Question: I have an HTML Table that looks like this:

The user can update any of the textboxes and select from the dropdowns.Once he has completed his actions, The data needs to be sent via ajax to the server.
It is acceptable to send all values (Not only those that changed).
Need help building the JSON string for an ajax transaction.
(Note that the description column can be either a string, textbox or a dropdown in addition the dropdowns do not contain the same options.)
The structure I am trying to map to looks like this:
'''
[
{ id: "1" , desc: "Lenovo" , remark: "International" },
{ id: "2" , desc: "Hard Disks", remark: "" },
{ id: "3" , desc: "T400", remark: "Old Model" },
{ id: "4" , desc: "Poker", remark: "" }
]
'''
Thanks a lot, if map can't do it, I am open to other options.
Be happy and enjoy life ;-)
There is a hidden column between the feature and the description. This is why the indices in the answer are refereeing to cells[2] and cells[5].
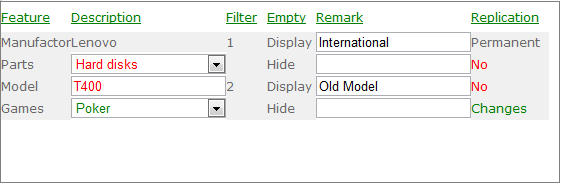
Answer: This should do it for you.
It selects the rows, takes a <URL> actually pulls the Array out of the jQuery object.
Inside <URL> in this case.
'''
var ProductFeatures = $('#FeatureListTable tr').slice(1).map(function() {
return {
id: this.id,
desc:this.cells[ 2 ].innerHTML,
remark:this.cells[ 5 ].getElementsByTagName('input')[0].value
}
}).get();
'''
If you know there won't be any whitespace inside the 6th cell (remark), you could change this line:
'''
remark:this.cells[ 5 ].getElementsByTagName('input')[0].value
'''
...to this:
'''
remark:this.cells[ 5 ].firstChild.value
'''
---
As a side note, if you are able to change the HTML, I'd wrap the first row in a '<thead>' element, then the remaining rows in a '<tbody>' element to give separation to the different parts of the table.
Then you could change this:
'''
$('#FeatureListTable tr').slice(1)
'''
...to this:
'''
$('#FeatureListTable > tbody > tr')
'''
...giving you the ability to select all except for the header row without the need for a separate <URL> call to remove the header from the set.